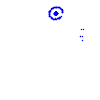
Particle: electron